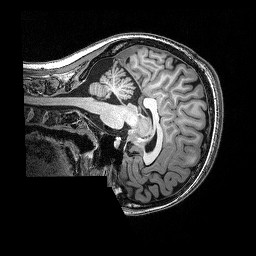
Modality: T1w
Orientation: sagittal
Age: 20
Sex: female
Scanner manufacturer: siemens
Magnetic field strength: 3 T
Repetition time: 2.53 s
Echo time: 0.0035 s